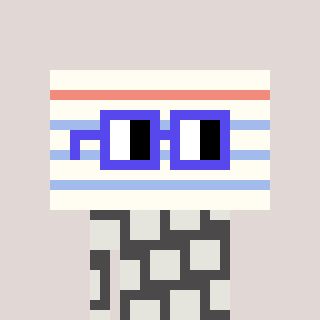
a pixel art character with square blue glasses, a empty notebook page-shaped head and a grayscale-colored body on a warm background